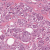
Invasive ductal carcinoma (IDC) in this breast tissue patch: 1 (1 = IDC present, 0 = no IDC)